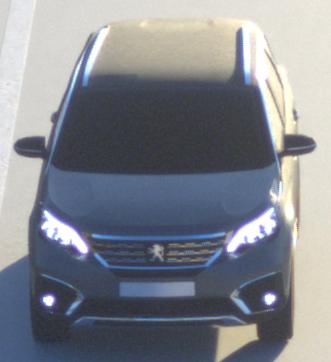
Make: Peugeot
Model: 5008 1.2 PureTech 130 Active
Detailed model: 5008 (II) (03/17 - 09/20)
Model produced from: 2017/03
Model produced until: 2018/07
Doors: 5
Color: gray
Road condition: dry road
Daytime: sunrise or sunset
Contrast: high contrast